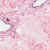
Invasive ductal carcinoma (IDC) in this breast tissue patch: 0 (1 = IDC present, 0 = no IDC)